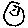
Label: smiley face